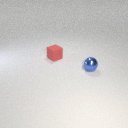
small red rubber cube behind small blue metal sphere